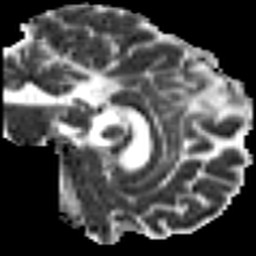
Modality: MD
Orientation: sagittal
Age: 34
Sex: male
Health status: ill
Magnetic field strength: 3 T
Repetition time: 8.4 s
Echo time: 0.0926 s